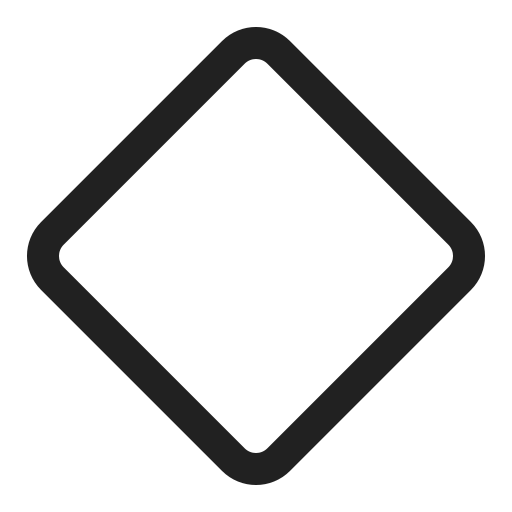
large orange diamond high contrast